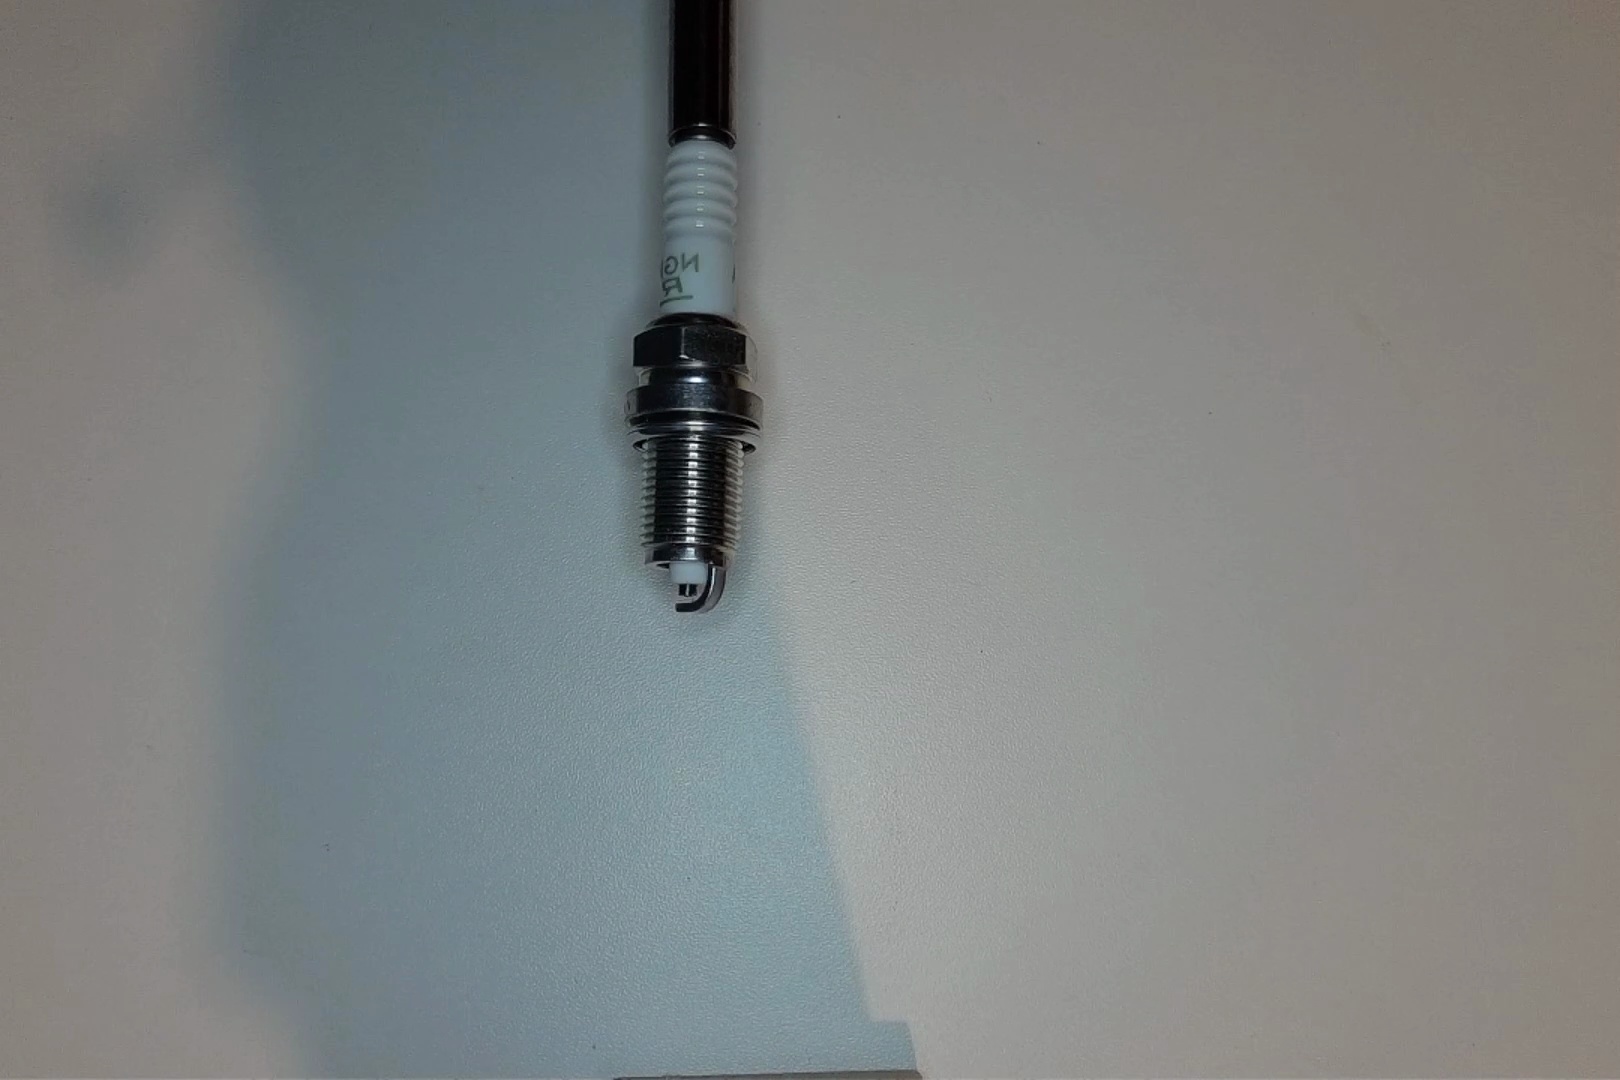
Label: no anomaly